Question: What is the measurement shown in the image?
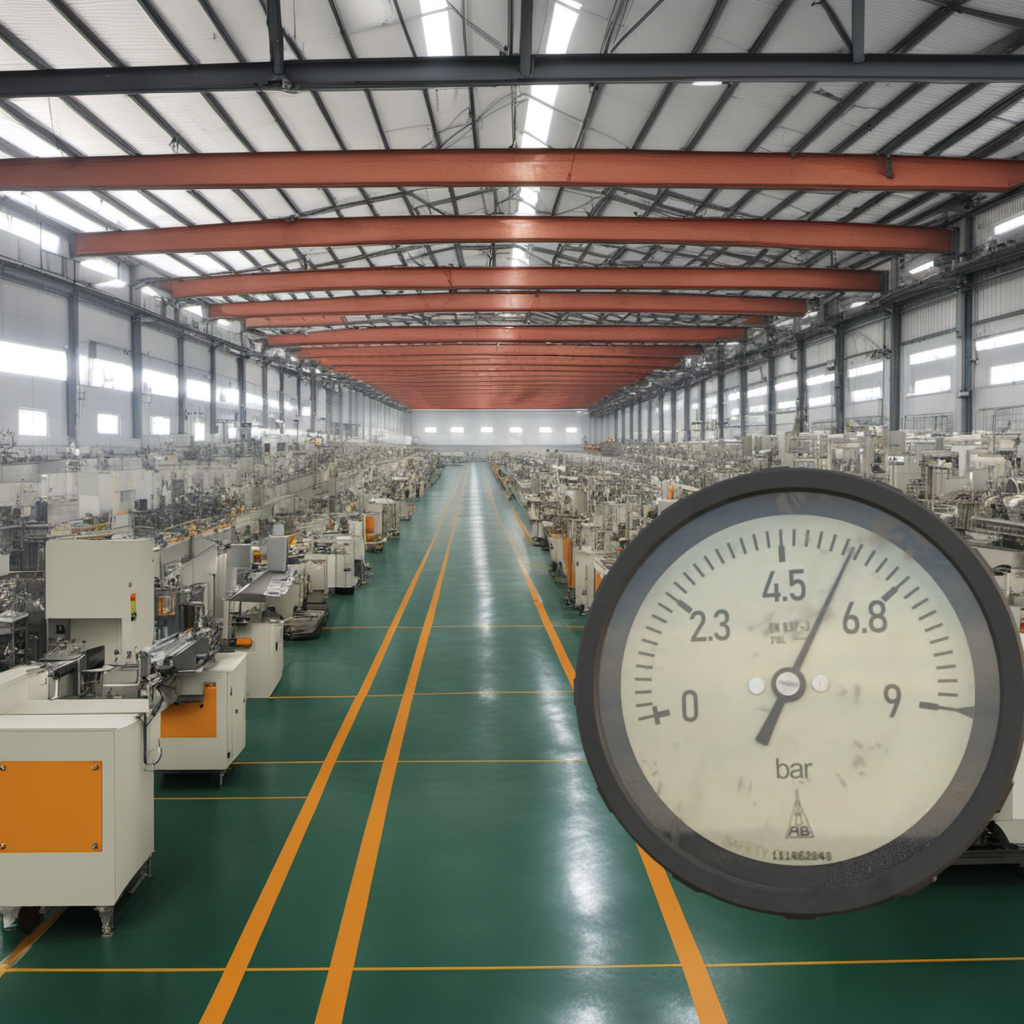
Answer: The result is 5.72
Question: What is the reading range of this measurement?
Answer: The range is from 0 to 9
Question: What is the minimum and maximum value range of the measurement in the image?
Answer: The minimum value is 0 and the maximum value is 9